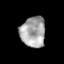
Tissue: prostate
Cell type: T cells
Senescence score: 0.3517
Nuclear area (px): 744
Mean DAPI intensity: 166.71